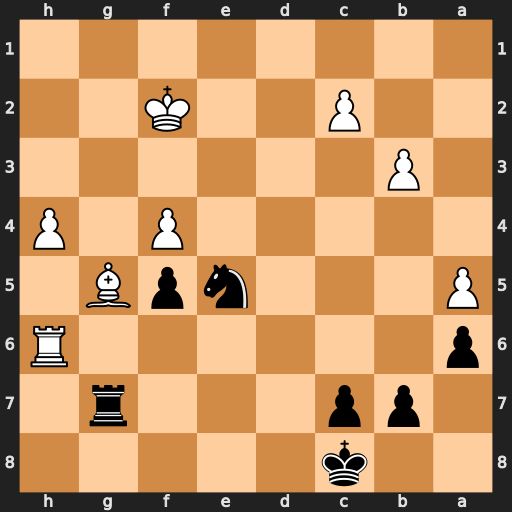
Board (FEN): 2k5/1pp3r1/p6R/P3npB1/5P1P/1P6/2P2K2/8
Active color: b
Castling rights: -
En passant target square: -
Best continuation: Ng4+ Kf3 Nxh6